Question: I am trying to create a splash screen like the example I've provded.
It seems that AnchorPane does not allow transparent background, I've tried setting the css of the 'AnchorPane' to '-fx-background-color: rgba(255,0,255,0.1) ;' but the white background still shows up.
All I have in my fxml file is a AnchorPane with ImageView with contain the png image

I've looked everywhere but can't find any solution, any help would be appreciated. Thanks
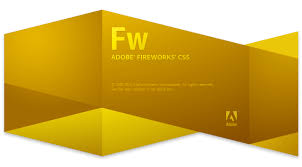
Answer: Try this <URL> which also provides application initialization progress feedback.
JavaFX does offer the <URL> interface for smooth transfer from splash to application, but the above samples don't make use of it.
The splash samples above also don't do the transparent effect, but this <URL> shows you how to do that and you can combine it with the previous splash samples to get the effect you want.
The transparent effect is created by:
1. stage.initStyle(StageStyle.TRANSPARENT).
2. scene.setFill(Color.TRANSPARENT).
3. Ensuring your root node is not an opaque square rectangle.
Which is all demonstrated in Sergey's sample.
Related question:
- <URL>
> the preloader image isnt in the foreground. I have tried stage.toFront(), but doesnt help.
A new API was created in Java 8u20 <URL> to use this on the initial splash screen, which helps aid in a smoother transition to the main screen.
For modena.css (the default JavaFX look and feel definition in Java 8), a slight shaded background was introduced for all controls (and also to panes if a control is loaded).
You can remove this by specifying that the default background is transparent. This can be done by adding the following line to your application's CSS file:
'''
.root { -fx-background-color: transparent; }
'''
If you wish, you can use CSS style classes and rules or a setStyle call (as demonstrated in Sergey's answer) to ensure that the setting only applies to the root of your splash screen rather than all of your app screens.
See related:
- <URL>